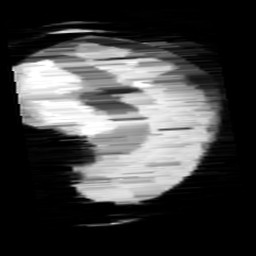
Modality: minIP
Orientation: sagittal
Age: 11
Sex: female
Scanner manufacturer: siemens
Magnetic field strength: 3 T
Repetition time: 0.027 s
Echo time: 0.02 s